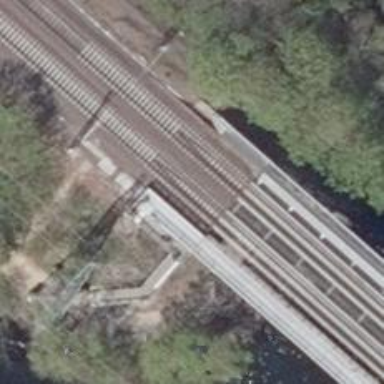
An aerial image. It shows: Abandoned railway siding.